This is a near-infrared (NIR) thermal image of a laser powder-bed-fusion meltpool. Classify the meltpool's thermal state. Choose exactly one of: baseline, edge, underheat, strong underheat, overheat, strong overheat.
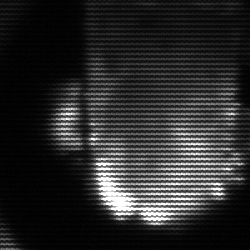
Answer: baseline